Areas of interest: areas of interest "Fitness Center"
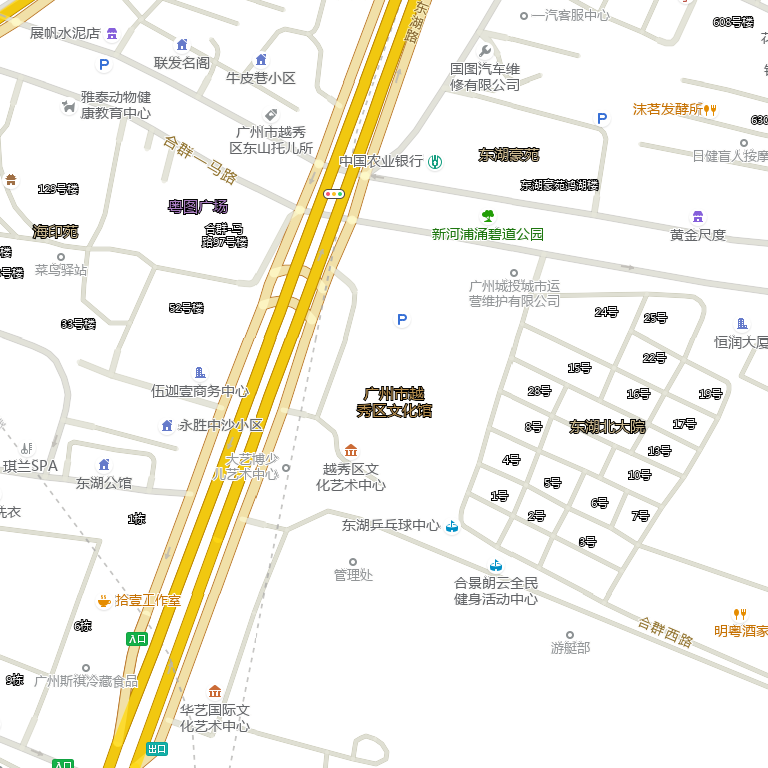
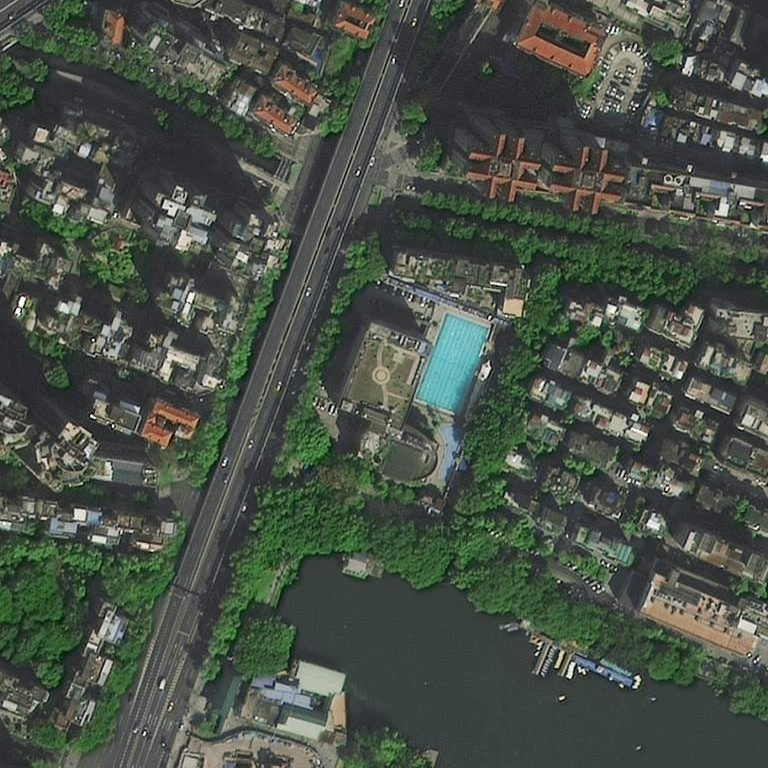